Question: As soon as I posted this, I received a notification about a new Preview build which fixes the issue! It looks like the original source bug was:
<URL>
Which is fixed as of 122.745!
~~~~~~~~~~~~~~~~~~~~~~~~~~~~~~~~~~~~~~~~~~~~~~~~~~~~~~~~~~
As of Intellij IDEA Preview build 122.694 (of the upcoming v12 release), it appears that building ActionBarSherlock produces corrupted rendering.
I am following up with both IntelliJ and ABS folks, but I wanted to post this here for wider exposure in case anyone encounters the issue.
If you build ABS with previous versions of IntelliJ, things work great. But on the (recently released) 122.694 preview build, the action bar does not render correctly on versions of Android older that v4.0. You get corrupted rendering like the attached screenshot.

The author of ActionBarSherlock relates that he has actually seen this (rarely) on past versions of IntelliJ. But in my experimentation, as of 122.694 it is now a 100% repro. So I wonder if there is some obscure build-time race condition somewhere which is now exacerbated.
Here are the threads with relevant groups:
<URL>
<URL>
A workaround, suggested by ABS author, is to build the library externally (via Maven etc).
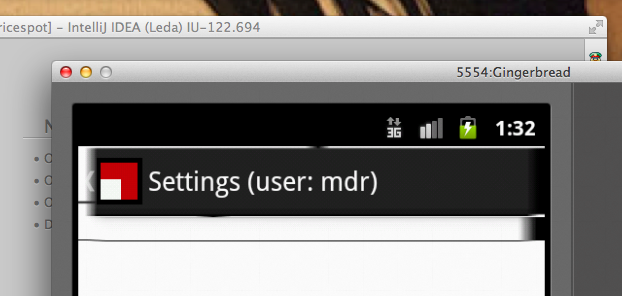
Answer: The excellent folks at IntelliJ have fixed this as of 122.745!